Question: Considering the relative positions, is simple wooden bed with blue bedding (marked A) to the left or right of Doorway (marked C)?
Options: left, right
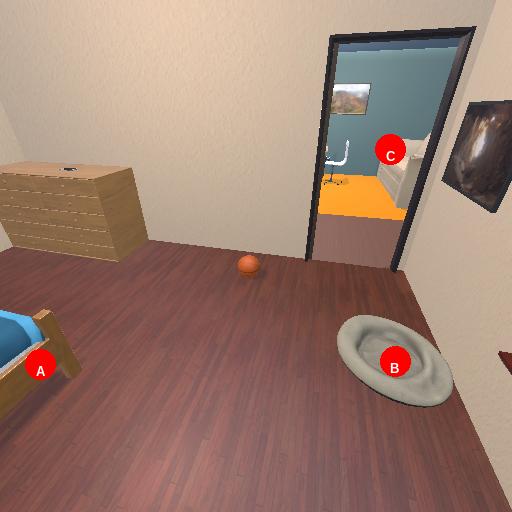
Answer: left